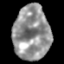
Tissue: lung
Cell type: Epithelial cells
Senescence score: 0.2133
Nuclear area (px): 1947
Mean DAPI intensity: 147.367